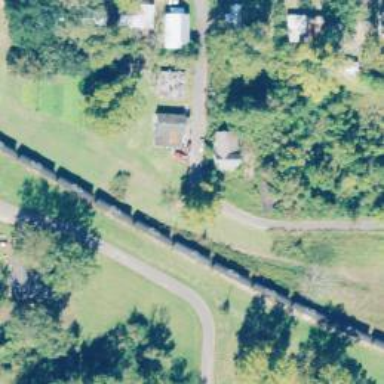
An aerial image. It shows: Abandoned railway siding.